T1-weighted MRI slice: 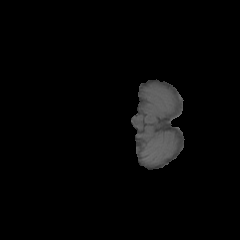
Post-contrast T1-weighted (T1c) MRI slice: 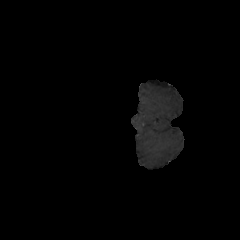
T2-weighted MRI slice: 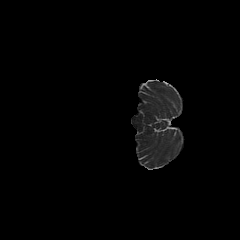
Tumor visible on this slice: no